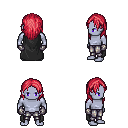
a pixel art fantasy rpg character, male body template, dark elf, purple skin, black cape, metal pants, ruby red long hairstyle, metal gloves, four views (front, back, left, right), 2x2 character sprite sheet, small pixel art, hard edges, no anti-aliasing